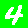
Digit: 4